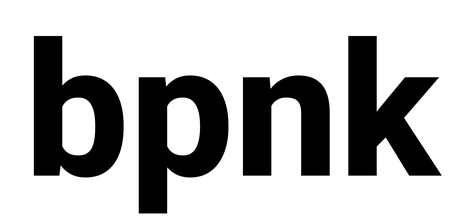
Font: Roboto_ExtraBold